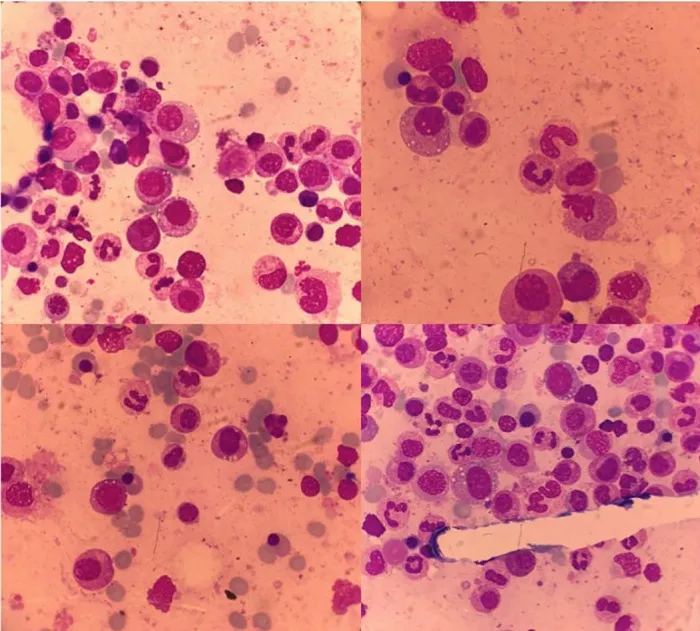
Bone marrow with vacuolization of myeloid and erythroid precursor cells.
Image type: pathology (giemsa)